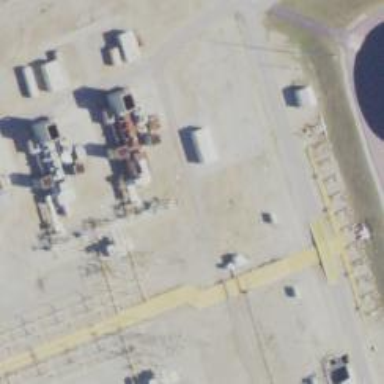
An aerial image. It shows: Gas-powered generator.